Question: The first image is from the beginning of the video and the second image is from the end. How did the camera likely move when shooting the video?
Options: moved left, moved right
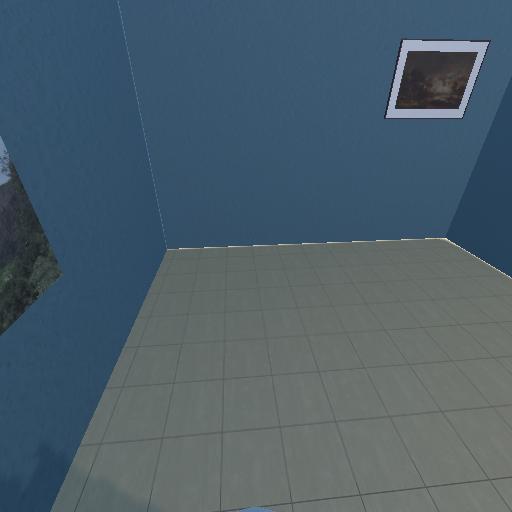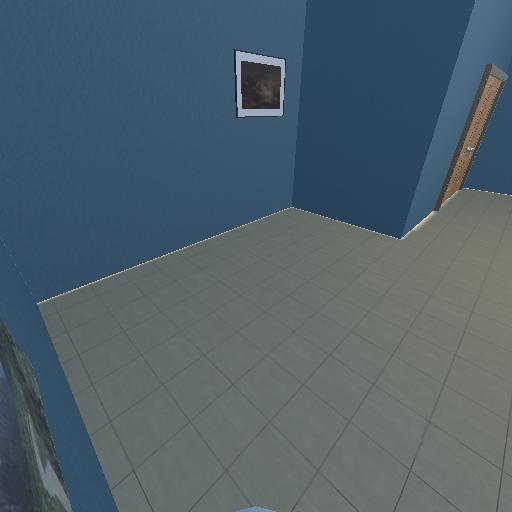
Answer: moved left